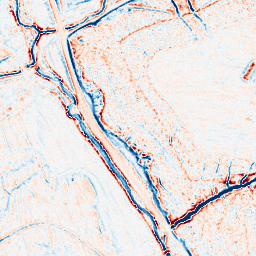
Category: edge_preserving
Decomposition family: bilateral
Decomposition parameters: d: 9
sigma_color: 75
sigma_space: 25
Upsampling method: bspline
Upsampling parameters: scale: 2
Upsampling scale: 2